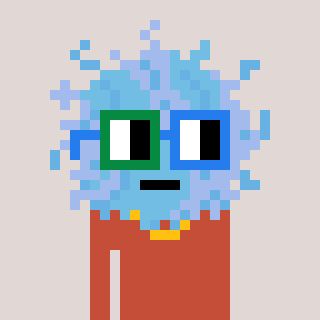
a pixel art character with square green and blue glasses, a lint-shaped head and a rust-colored body on a warm background